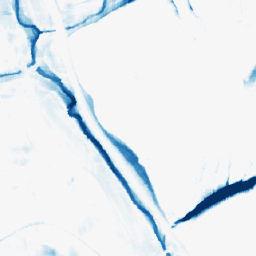
Category: morphological
Decomposition family: morphological_square
Decomposition parameters: operation: closing
size: 20
Upsampling method: nearest
Upsampling parameters: scale: 2
Upsampling scale: 2